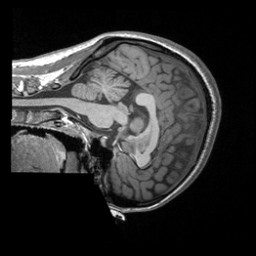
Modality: T1w
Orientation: sagittal
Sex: female
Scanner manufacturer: siemens
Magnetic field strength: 3 T
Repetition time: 1.9 s
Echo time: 0.00252 s